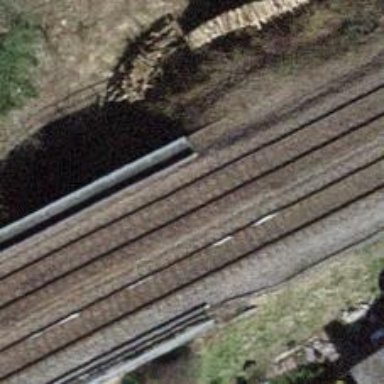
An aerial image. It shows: Single rail track for railway.